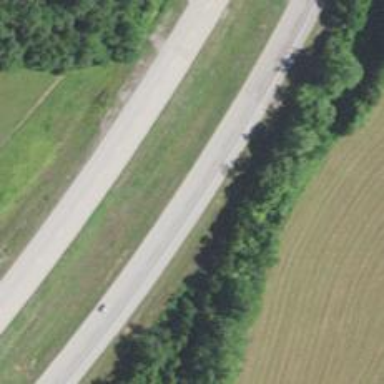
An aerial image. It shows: Trunk highway with expressway features.